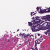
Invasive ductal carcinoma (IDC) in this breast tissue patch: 0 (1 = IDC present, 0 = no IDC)